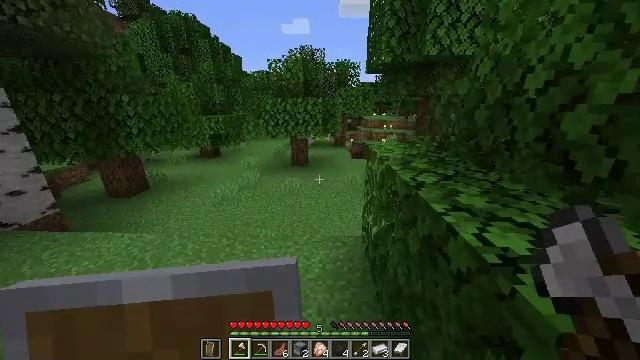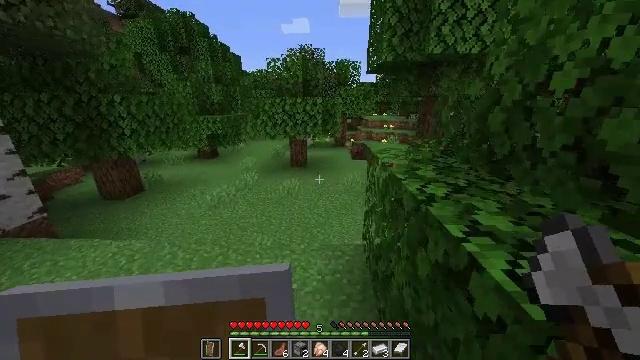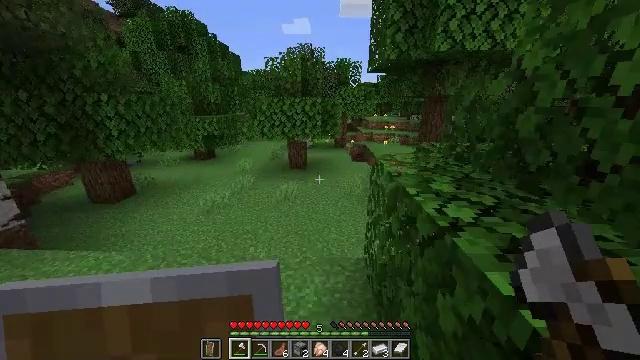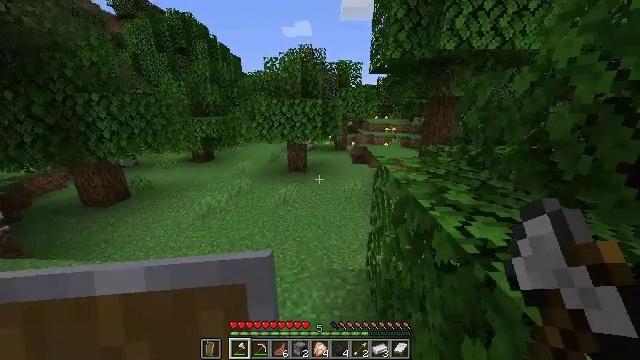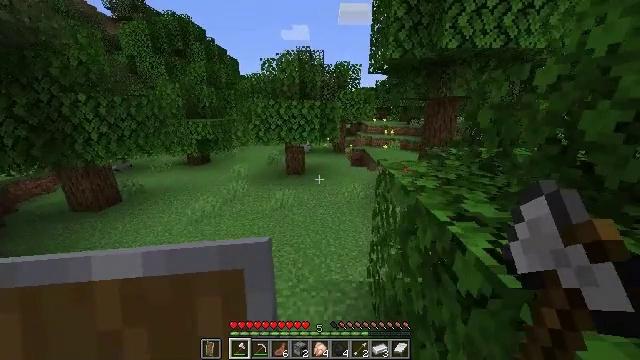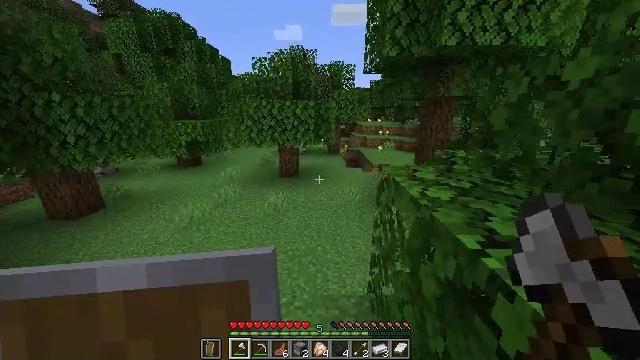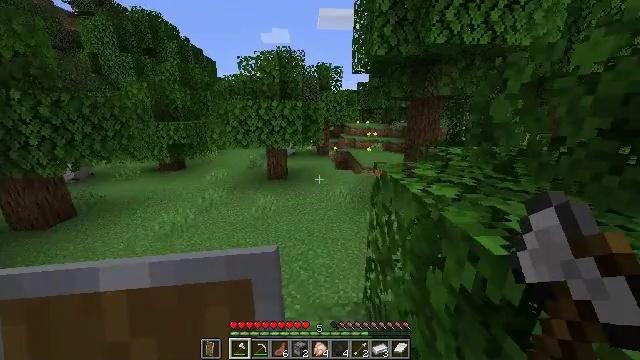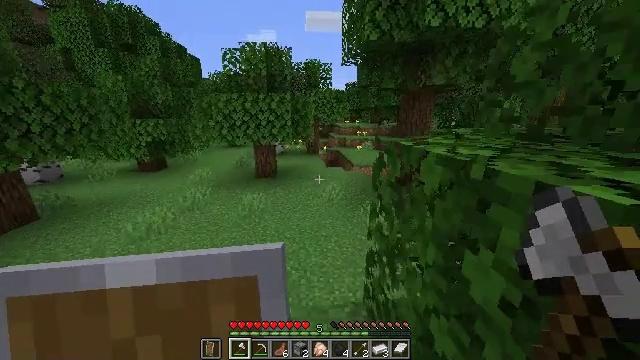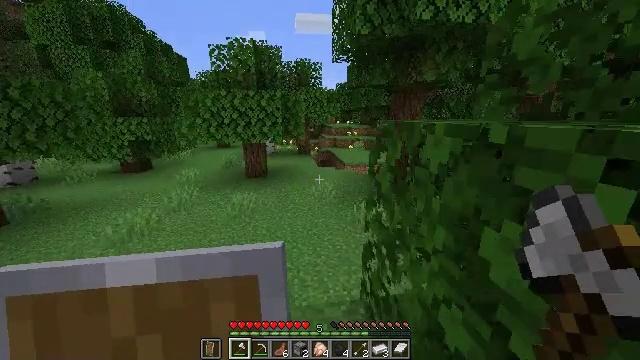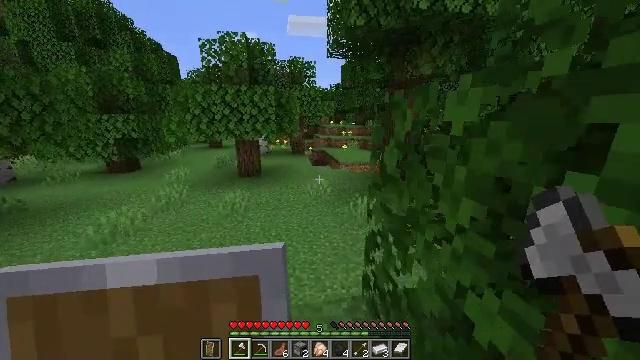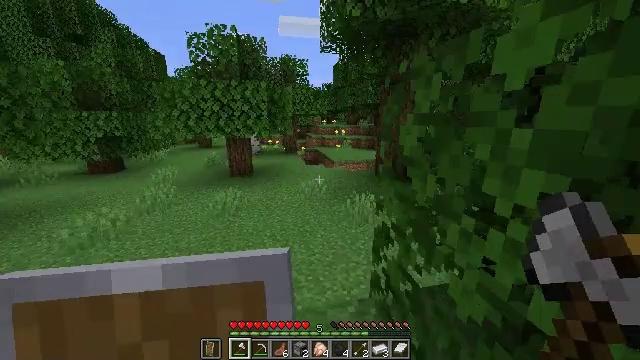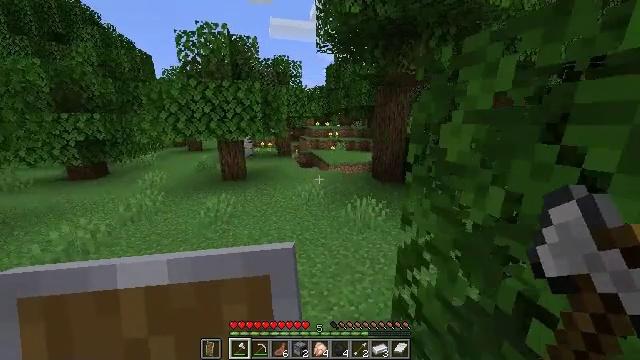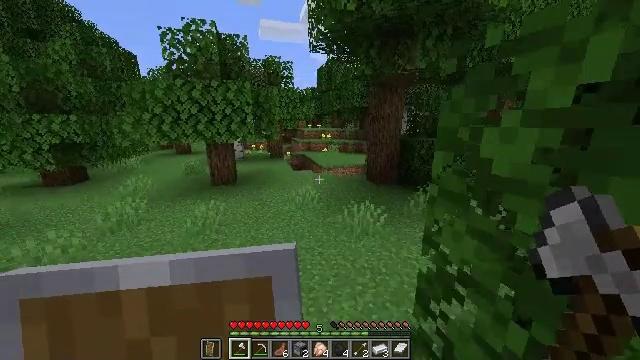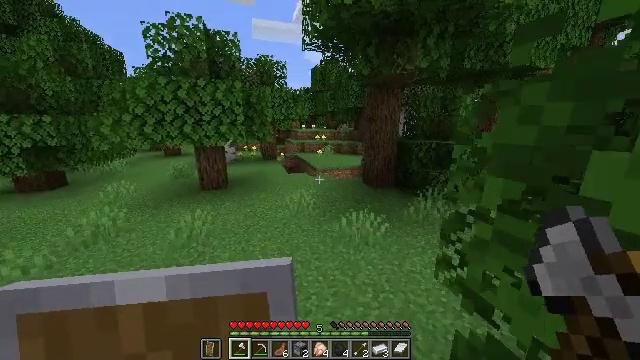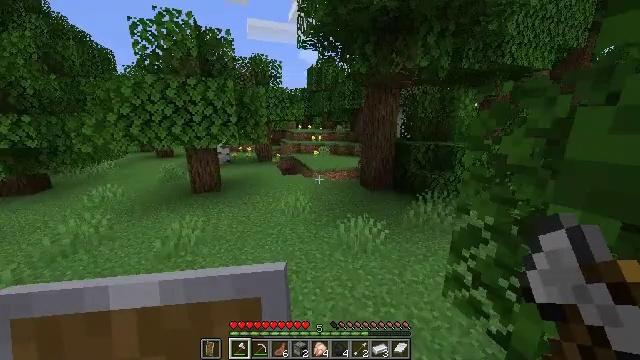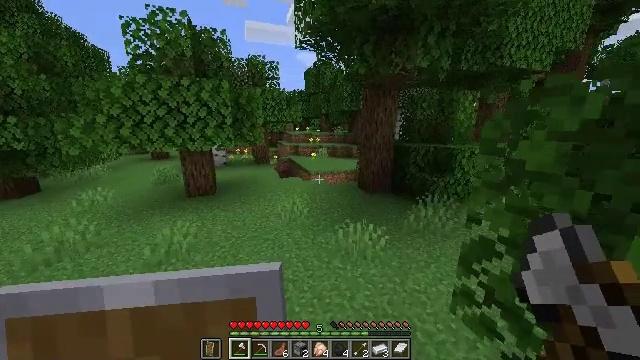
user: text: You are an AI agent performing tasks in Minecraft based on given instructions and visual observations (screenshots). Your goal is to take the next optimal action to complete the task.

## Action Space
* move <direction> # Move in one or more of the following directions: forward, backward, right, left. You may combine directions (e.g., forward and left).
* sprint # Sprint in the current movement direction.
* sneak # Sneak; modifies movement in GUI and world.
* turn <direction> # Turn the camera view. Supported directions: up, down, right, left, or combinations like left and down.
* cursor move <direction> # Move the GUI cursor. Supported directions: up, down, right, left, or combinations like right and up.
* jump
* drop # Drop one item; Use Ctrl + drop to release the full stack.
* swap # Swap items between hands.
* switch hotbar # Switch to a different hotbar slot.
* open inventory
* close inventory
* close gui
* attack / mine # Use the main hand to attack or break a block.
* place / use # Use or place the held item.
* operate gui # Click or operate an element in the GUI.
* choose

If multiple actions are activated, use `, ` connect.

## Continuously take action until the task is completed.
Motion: motion action
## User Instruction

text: Gather sugar cane for crafting.
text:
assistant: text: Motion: move forward, sprint
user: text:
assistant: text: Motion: move forward, sprint
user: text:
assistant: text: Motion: move forward, sprint
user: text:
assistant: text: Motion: move forward, sprint
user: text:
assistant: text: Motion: move forward, sprint, turn right
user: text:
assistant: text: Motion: move forward, sprint, turn right
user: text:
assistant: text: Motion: move forward, sprint, turn right
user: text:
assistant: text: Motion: move forward and move left, sprint, turn right
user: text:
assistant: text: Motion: move forward and move left, sprint, turn right
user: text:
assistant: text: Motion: move forward and move left, sprint, turn right
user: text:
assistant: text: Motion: move forward, sprint, turn right
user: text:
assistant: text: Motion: move forward, sprint, turn right
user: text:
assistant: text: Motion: move forward, sprint, turn right
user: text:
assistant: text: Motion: move forward, sprint, turn right
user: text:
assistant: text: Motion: move forward, sprint
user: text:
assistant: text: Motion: move forward, sprint
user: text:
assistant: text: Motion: move forward, sprint
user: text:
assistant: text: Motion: move forward, sprint
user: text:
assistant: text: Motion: move forward, sprint
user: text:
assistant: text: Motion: move forward, sprint
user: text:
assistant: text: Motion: move forward, sprint
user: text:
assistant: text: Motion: move forward, sprint
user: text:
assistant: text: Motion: move forward, sprint
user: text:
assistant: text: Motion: move forward, sprint
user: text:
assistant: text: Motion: move forward, sprint
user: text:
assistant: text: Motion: move forward, sprint
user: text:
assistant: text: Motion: move forward, sprint, turn down
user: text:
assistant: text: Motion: move forward, sprint, turn down
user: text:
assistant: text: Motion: move forward, sprint
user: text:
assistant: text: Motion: move forward, sprint, jump